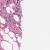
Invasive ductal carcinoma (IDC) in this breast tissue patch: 1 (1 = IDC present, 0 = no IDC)